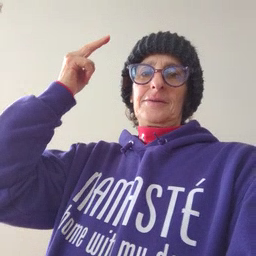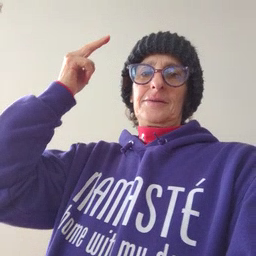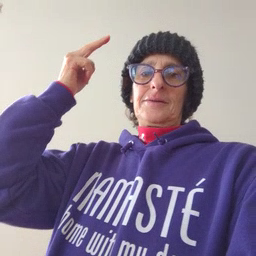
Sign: high